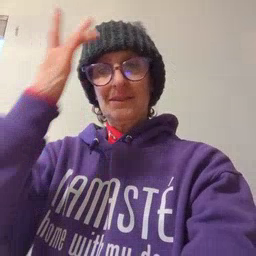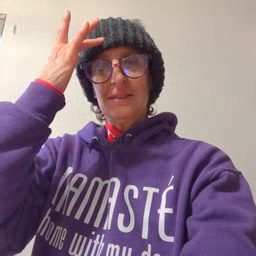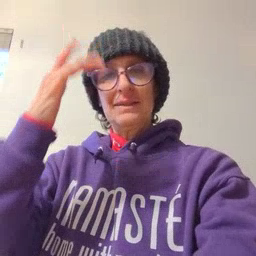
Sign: sick